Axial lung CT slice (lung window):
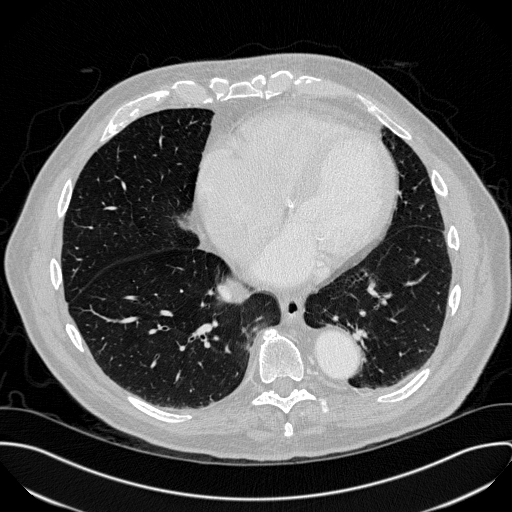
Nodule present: no